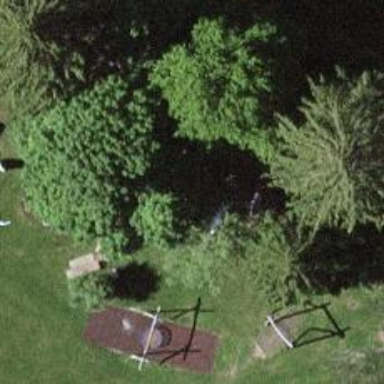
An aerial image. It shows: Playground area for leisure activities on the land.